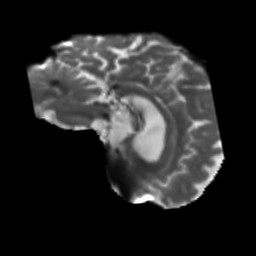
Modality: T2w
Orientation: sagittal
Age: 64
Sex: male
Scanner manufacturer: siemens
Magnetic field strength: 3 T
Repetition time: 5.25 s
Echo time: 0.08 s